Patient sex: F
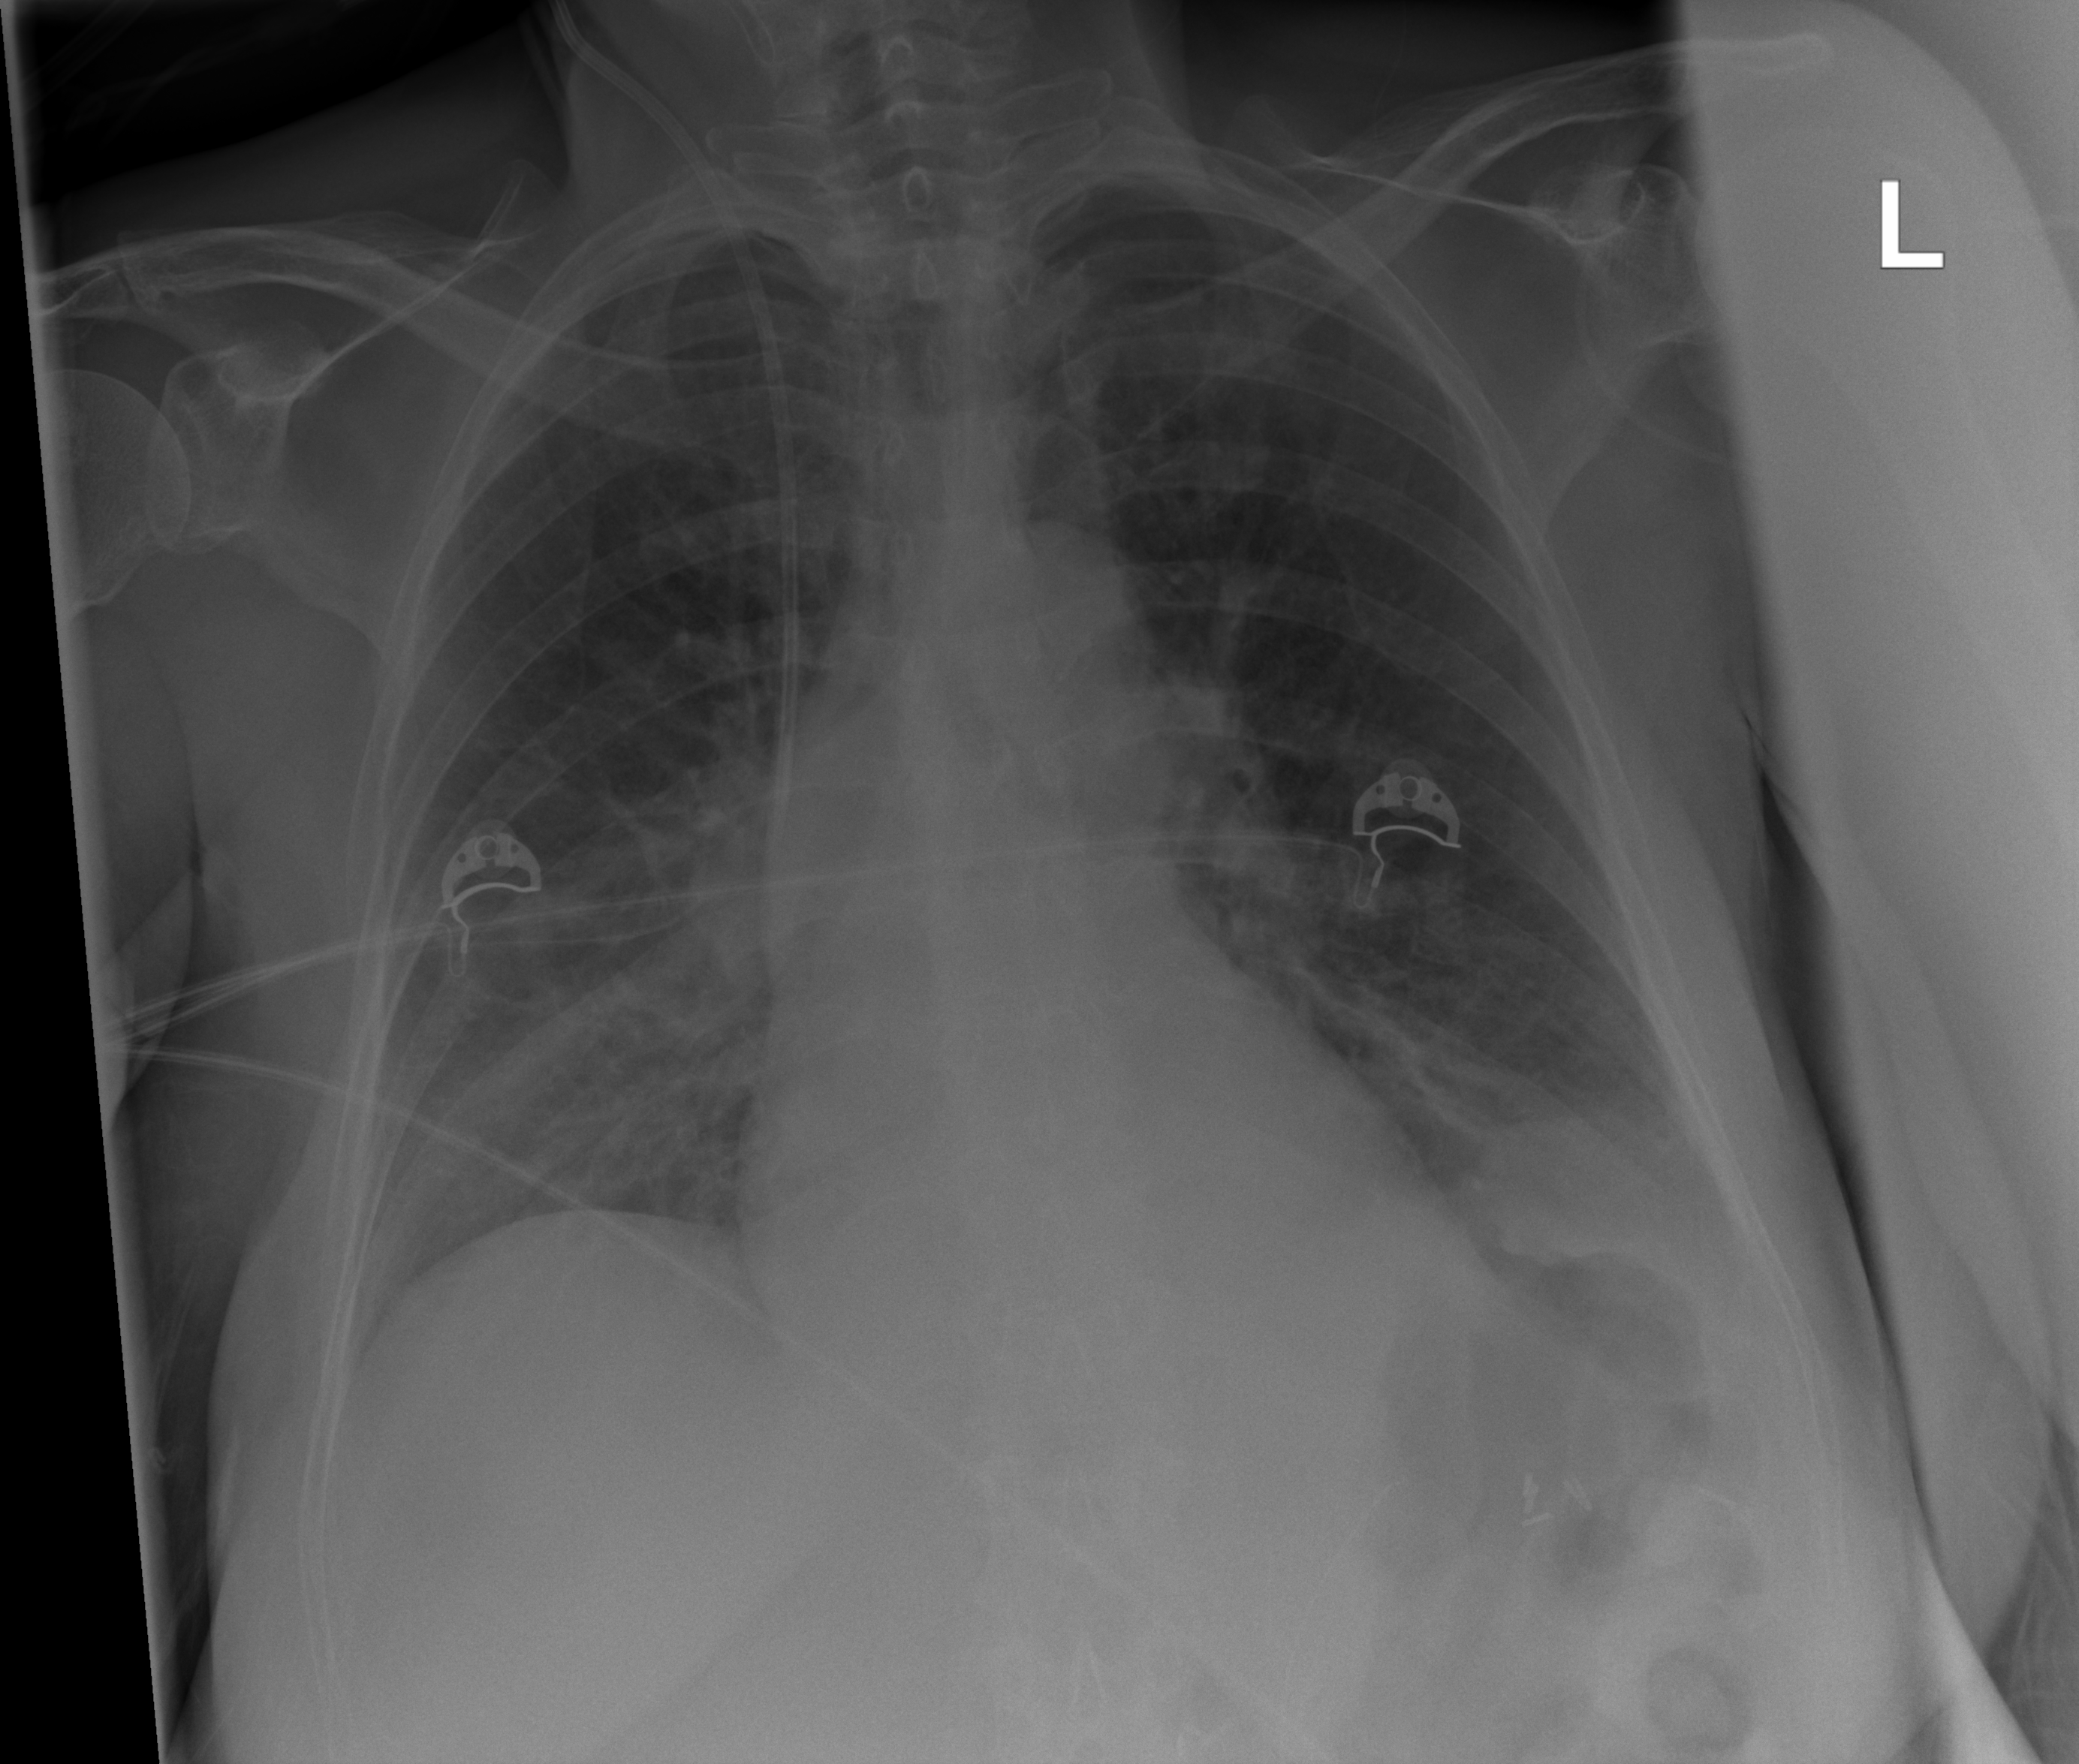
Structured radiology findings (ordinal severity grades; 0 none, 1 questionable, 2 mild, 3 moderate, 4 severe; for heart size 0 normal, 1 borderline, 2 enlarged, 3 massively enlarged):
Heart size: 0
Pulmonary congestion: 0
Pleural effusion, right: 2
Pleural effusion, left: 0
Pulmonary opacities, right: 2
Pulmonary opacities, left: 0
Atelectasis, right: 2
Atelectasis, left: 2